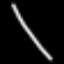
Label: line